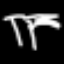
Label: palm tree